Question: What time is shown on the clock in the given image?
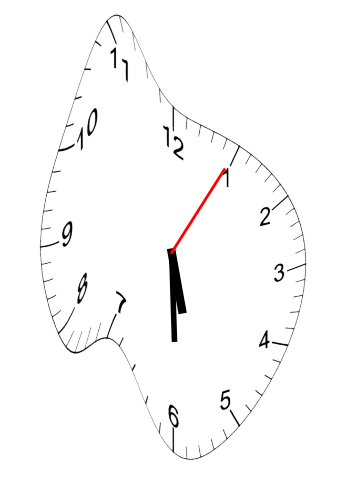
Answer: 05:30:05